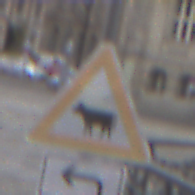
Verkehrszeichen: ViehtriebRechts
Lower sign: RichtungsangabeDurchPfeile2
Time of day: Midday
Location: Outdoor (Urban)
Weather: Overcast
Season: NotSpecified
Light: Natural